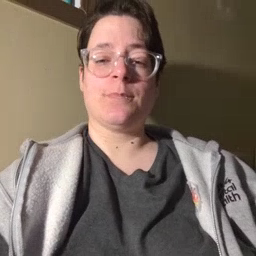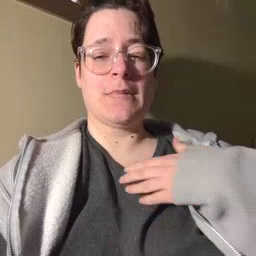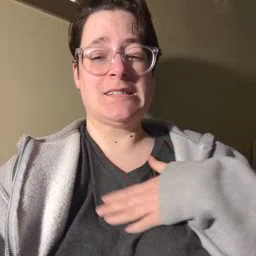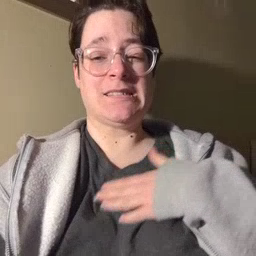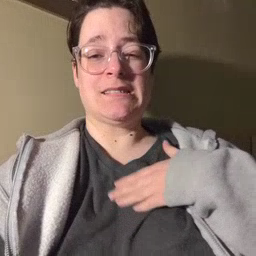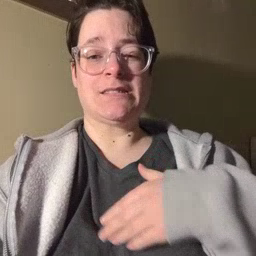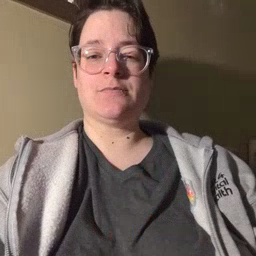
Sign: please